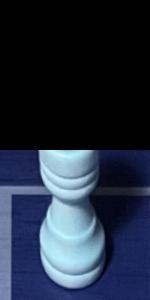
Label: Rook_White